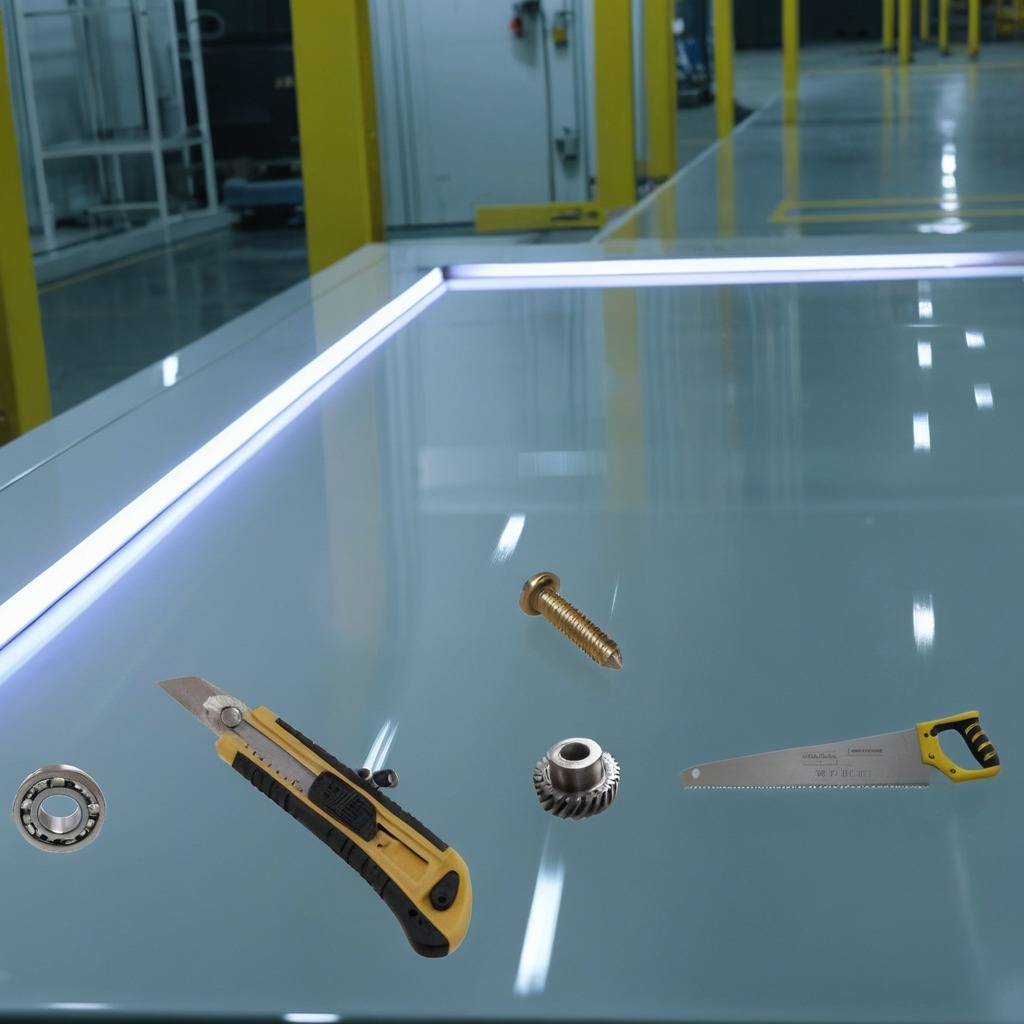
A ball bearing is lying on the table.